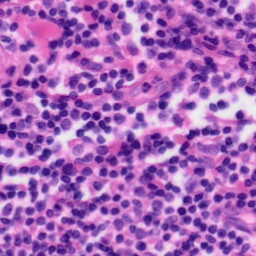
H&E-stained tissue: Tonsil